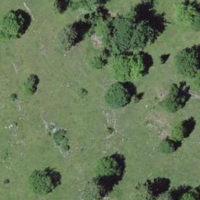
EUNIS habitat code: 23
Species observed at this site:
Euphorbia cyparissias